Interaction volume radius: 10 \u00c5
Interaction volume height: 30 \u00c5
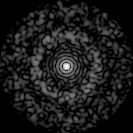
Disorder parameter: 0.8512